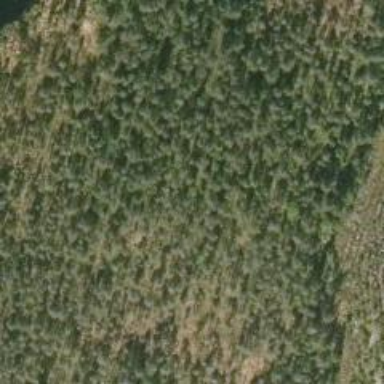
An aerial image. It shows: Woodland consisting mainly of needle-leaved trees.